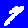
Digit: 7